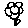
Label: flower